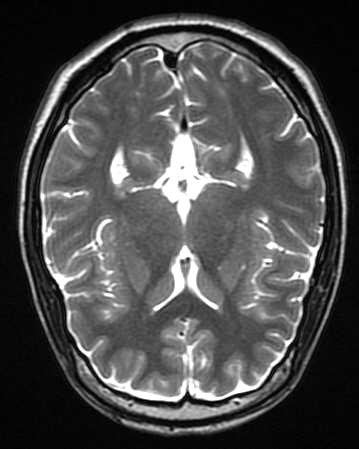
Label: notumor